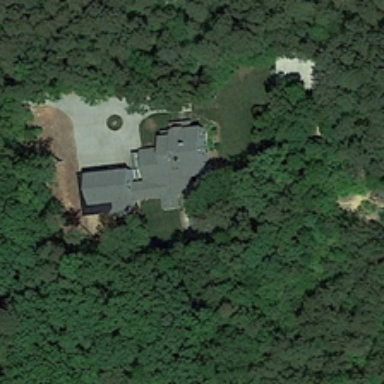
Many green trees are around a building .